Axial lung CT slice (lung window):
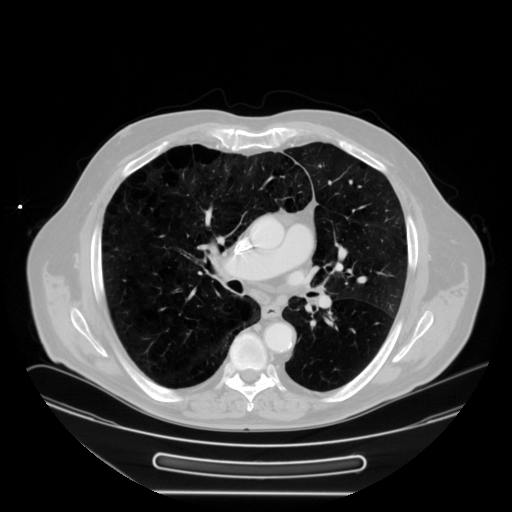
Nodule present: no